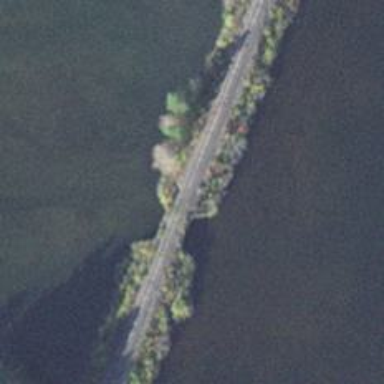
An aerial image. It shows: Railway bridge.